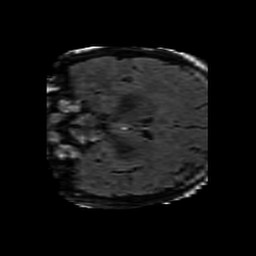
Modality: FLAIR
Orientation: coronal
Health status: ill
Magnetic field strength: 3 T